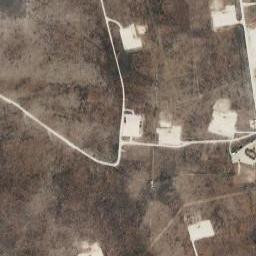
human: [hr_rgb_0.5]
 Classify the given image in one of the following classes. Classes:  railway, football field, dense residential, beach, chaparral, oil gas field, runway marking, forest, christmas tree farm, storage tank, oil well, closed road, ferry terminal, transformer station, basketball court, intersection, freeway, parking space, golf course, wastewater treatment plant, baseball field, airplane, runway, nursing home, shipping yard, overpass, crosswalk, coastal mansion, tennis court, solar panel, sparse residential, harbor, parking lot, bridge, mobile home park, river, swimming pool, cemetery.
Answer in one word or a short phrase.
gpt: oil gas field